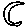
Label: moon